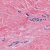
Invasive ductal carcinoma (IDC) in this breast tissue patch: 1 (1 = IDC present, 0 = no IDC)